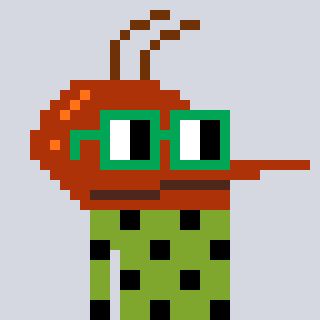
a pixel art character with square green glasses, a mosquito-shaped head and a slimegreen-colored body on a cool background